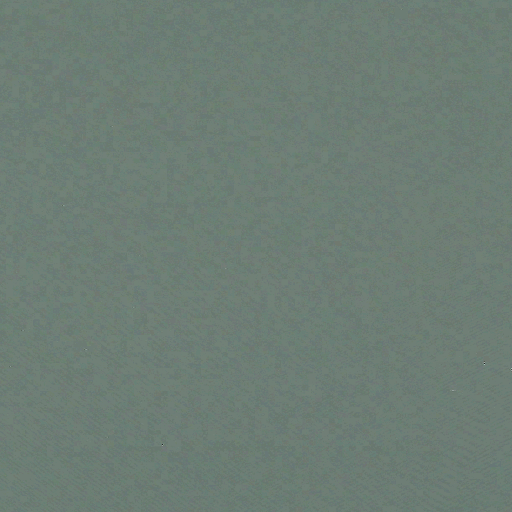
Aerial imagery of island in Alabama named Corn Island (historical) containing only open water